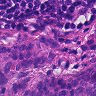
Metastatic tissue present: yes